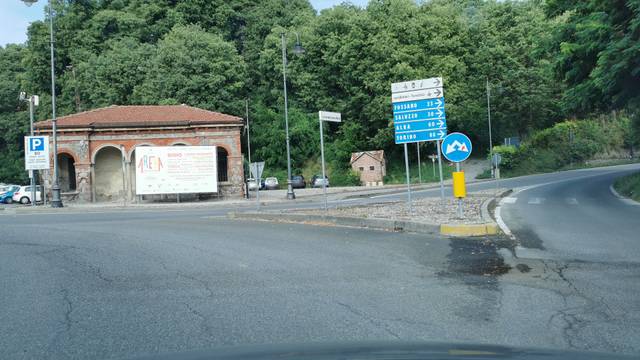
Region: Italy
Coordinates: 44.393, 7.555